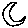
Label: moon